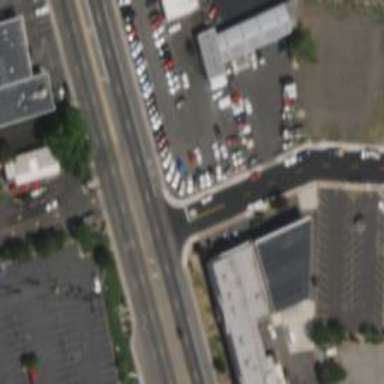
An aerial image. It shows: Primary highway with asphalt surface and separate sidewalk.